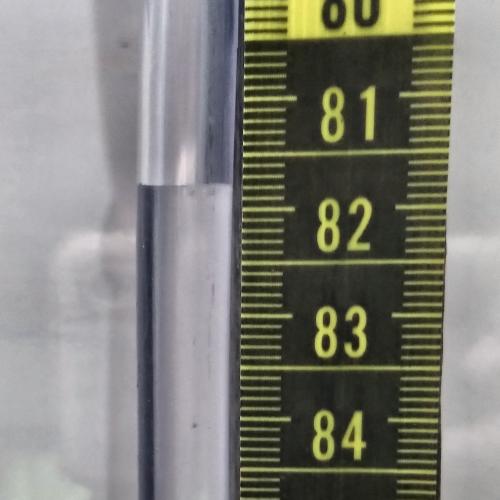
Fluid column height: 81.8 cm